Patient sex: F
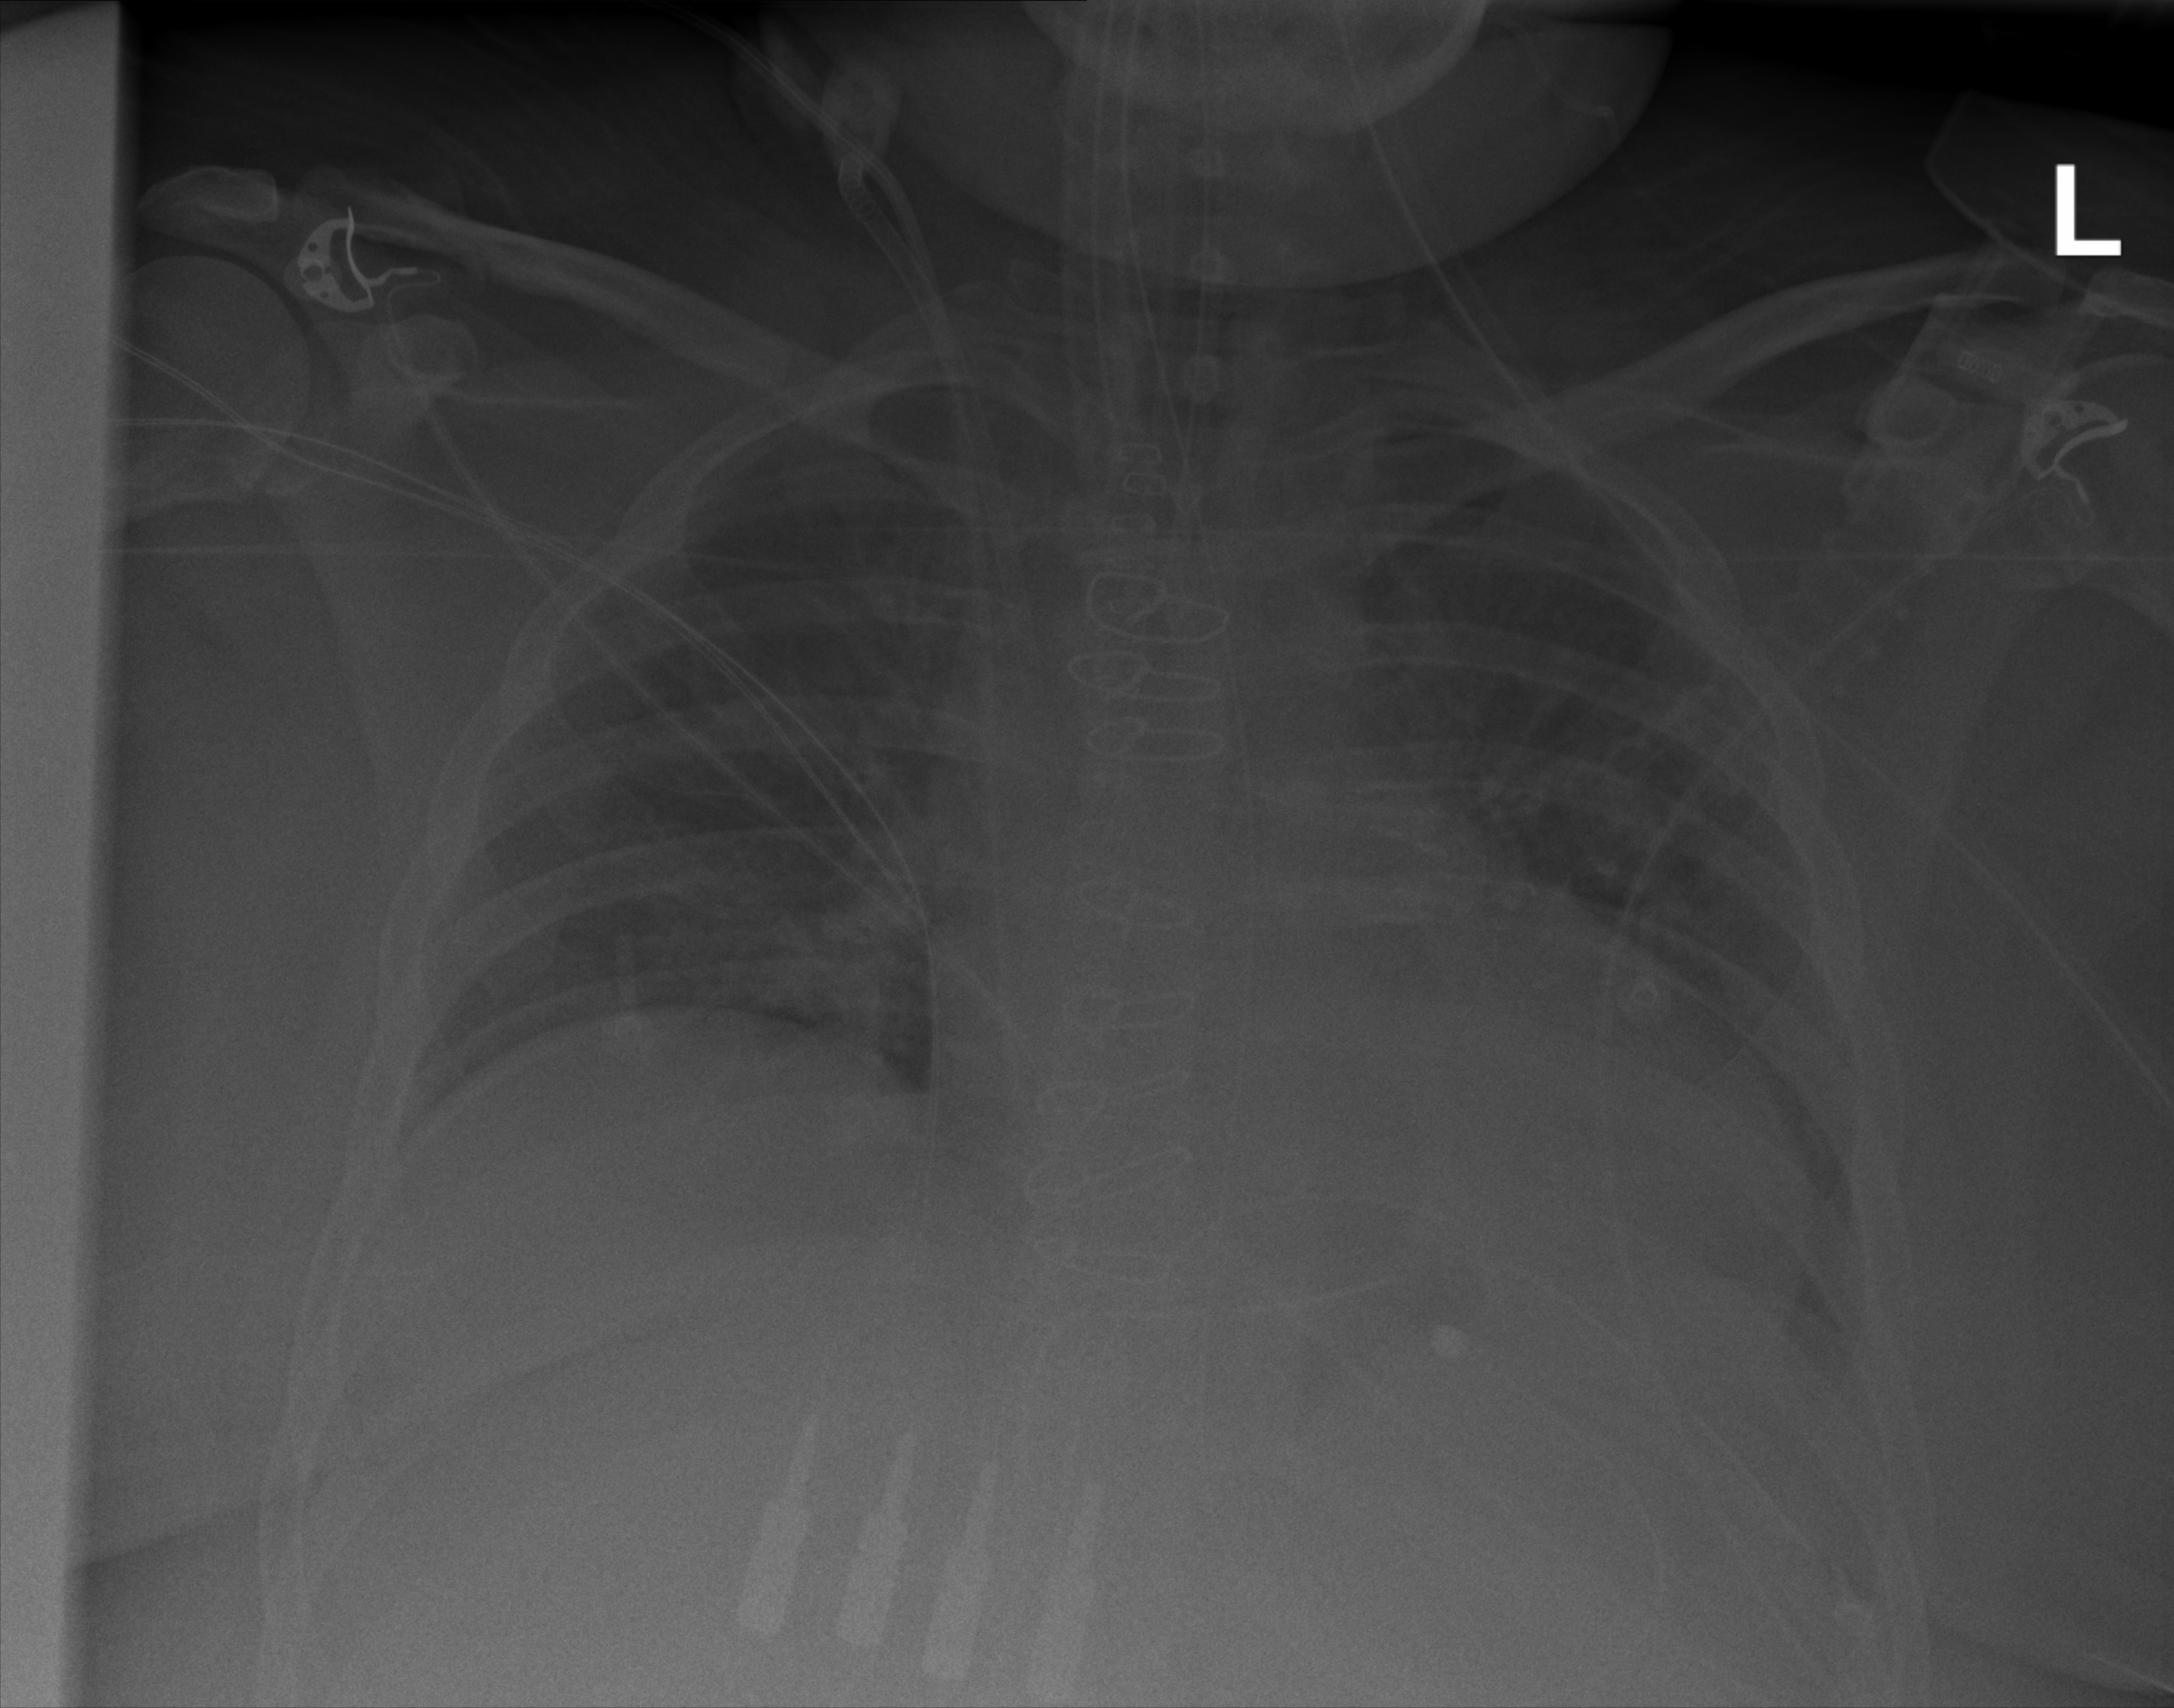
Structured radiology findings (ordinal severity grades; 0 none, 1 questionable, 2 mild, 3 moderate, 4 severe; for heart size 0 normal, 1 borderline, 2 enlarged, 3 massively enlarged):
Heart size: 2
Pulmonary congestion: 2
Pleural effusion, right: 1
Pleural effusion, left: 2
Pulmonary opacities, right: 1
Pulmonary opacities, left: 1
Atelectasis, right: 2
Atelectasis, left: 2